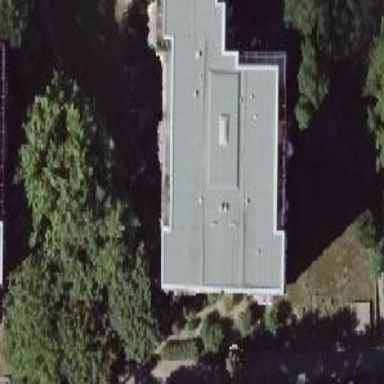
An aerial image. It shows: Building with apartments and flat roof.